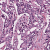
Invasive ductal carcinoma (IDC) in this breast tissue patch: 1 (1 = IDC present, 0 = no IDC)